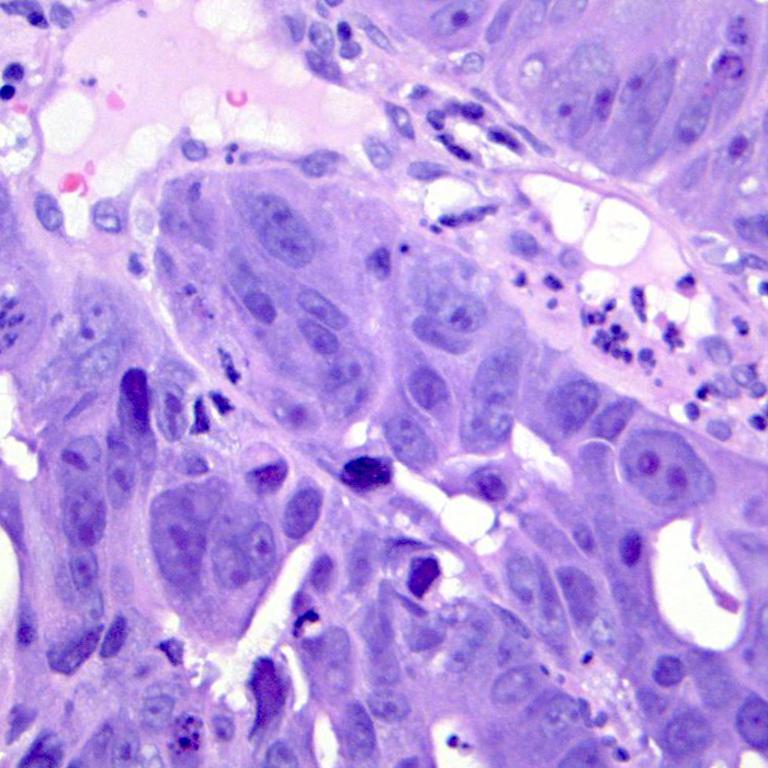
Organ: colon
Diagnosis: adenocarcinomas